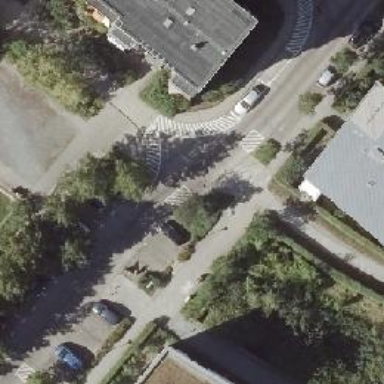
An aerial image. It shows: Concrete driveway serving as service road.